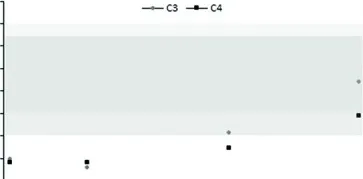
Kidney biopsy findings of immune complex-mediated glomerulonephritis and time course of disease. D: Large sub-endothelial deposits (labeled with arrows) are seen on electron microscopy.
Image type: pathology (immunostaining)